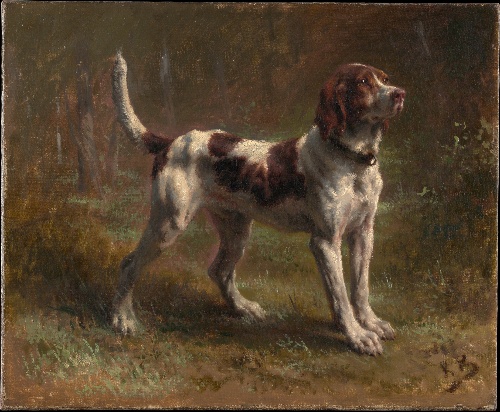
Title: A Limier Briquet Hound
Artist: Rosa Bonheur
Artist bio: French, Bordeaux 1822–1899 Thomery
Date: ca. 1856
Object type: Painting
Classification: Paintings
Medium: Oil on canvas
Dimensions: 14 1/2 x 18 in. (36.8 x 45.7 cm)
Department: European Paintings
Credit line: Catharine Lorillard Wolfe Collection, Bequest of Catharine Lorillard Wolfe, 1887
Accession year: 1887
Repository: Metropolitan Museum of Art, New York, NY
Tags: Dogs